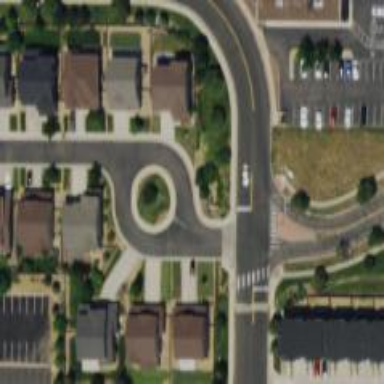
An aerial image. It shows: Residential road with asphalt surface leading to roundabout.